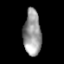
Tissue: lung
Cell type: Epithelial cells
Senescence score: 0.1956
Nuclear area (px): 793
Mean DAPI intensity: 151.216